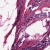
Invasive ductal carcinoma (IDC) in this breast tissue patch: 1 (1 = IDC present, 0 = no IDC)